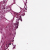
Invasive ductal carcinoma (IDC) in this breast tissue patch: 0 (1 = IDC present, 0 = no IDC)